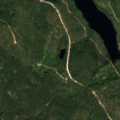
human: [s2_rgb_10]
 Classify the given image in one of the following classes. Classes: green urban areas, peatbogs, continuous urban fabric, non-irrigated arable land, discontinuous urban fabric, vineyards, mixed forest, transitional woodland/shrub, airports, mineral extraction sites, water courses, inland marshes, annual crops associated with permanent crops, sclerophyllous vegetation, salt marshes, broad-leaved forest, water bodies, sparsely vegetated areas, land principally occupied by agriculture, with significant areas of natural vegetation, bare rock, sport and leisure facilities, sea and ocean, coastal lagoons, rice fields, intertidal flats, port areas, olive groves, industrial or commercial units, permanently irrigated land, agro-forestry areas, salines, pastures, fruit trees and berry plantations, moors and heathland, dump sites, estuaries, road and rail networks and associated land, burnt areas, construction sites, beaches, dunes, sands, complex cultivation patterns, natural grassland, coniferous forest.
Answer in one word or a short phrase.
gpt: coniferous forest, water bodies